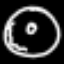
Label: donut